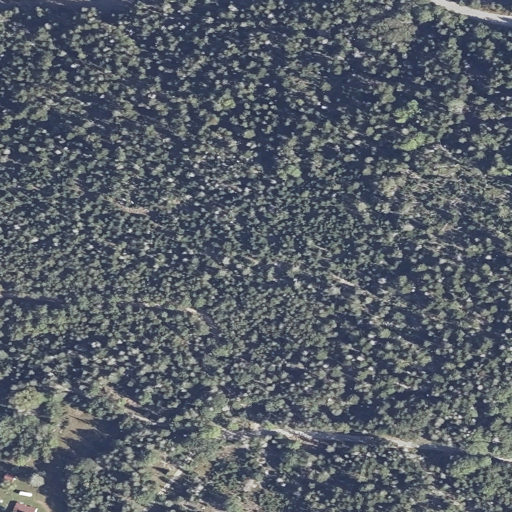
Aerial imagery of mountain in Maine named Brays Mountain containing evergreen forest, open development, mixed forest, low intensity development, barren land, open water, herbaceous wetlands, woody wetlands, shrub, and medium intensity development